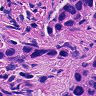
Metastatic tissue present: yes